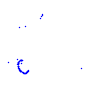
Particle: proton